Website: home-depot
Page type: review-order
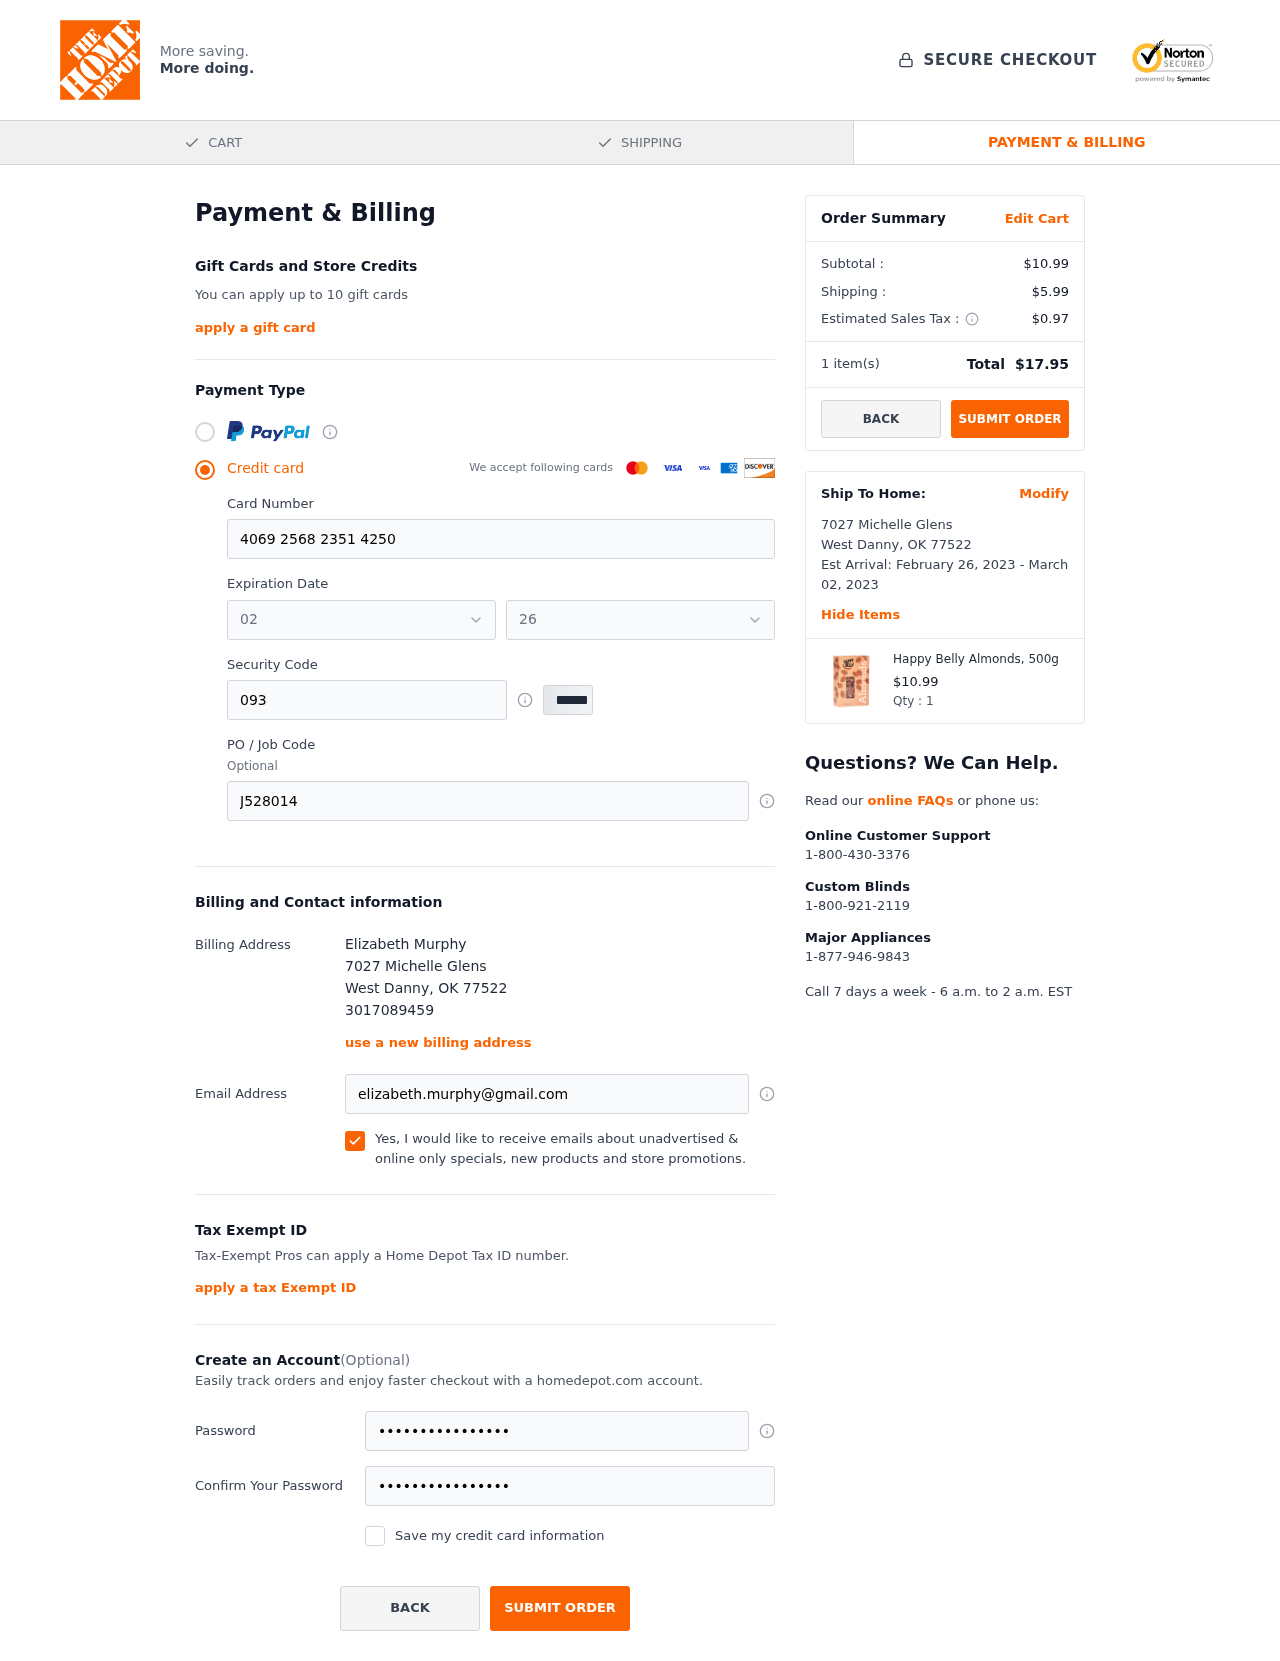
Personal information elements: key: PII_CARD_EXPIRY_MONTH
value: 02
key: PII_CARD_EXPIRY_YEAR
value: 26
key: PII_CITY
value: West Danny
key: PII_FULLNAME
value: Elizabeth Murphy
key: PII_PHONE
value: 3017089459
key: PII_POSTCODE
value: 77522
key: PII_STATE_ABBR
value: OK
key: PII_STREET
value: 7027 Michelle Glens
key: PII_CARD_NUMBER
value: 4069 2568 2351 4250
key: PII_CARD_CVV
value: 093
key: PII_JOB_CODE
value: J528014
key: PII_EMAIL
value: elizabeth.murphy@gmail.com
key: PII_POSTCODE_FULL
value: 77522
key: PII_POSTCODE_NUMERIC
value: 77522
Product elements: key: PRODUCT1_NAME
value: Happy Belly Almonds, 500g
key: PRODUCT1_PRICE
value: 10.99
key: PRODUCT1_QUANTITY
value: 1
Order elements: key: ORDER_SUBTOTAL
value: $10.99
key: ORDER_SHIPPING_COST
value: $5.99
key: ORDER_TAX
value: $0.97
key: ORDER_NUM_ITEMS
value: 1
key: ORDER_TOTAL
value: $17.95
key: ORDER_SHIPPING_DATE
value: February 26, 2023
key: ORDER_DELIVERY_DATE
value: March 02, 2023